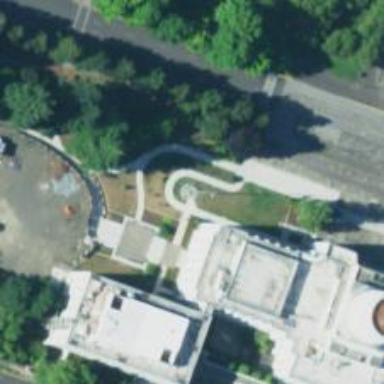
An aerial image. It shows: Historic memorial.